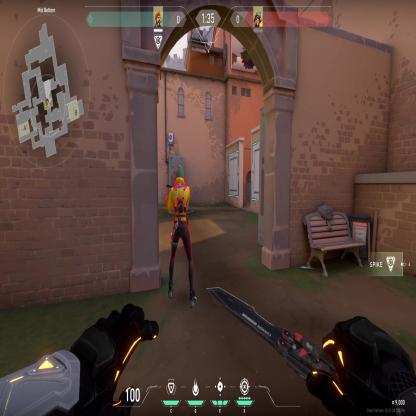
Label: enemy